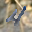
Label: 4